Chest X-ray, PA view. Patient: 60 years old, sex M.
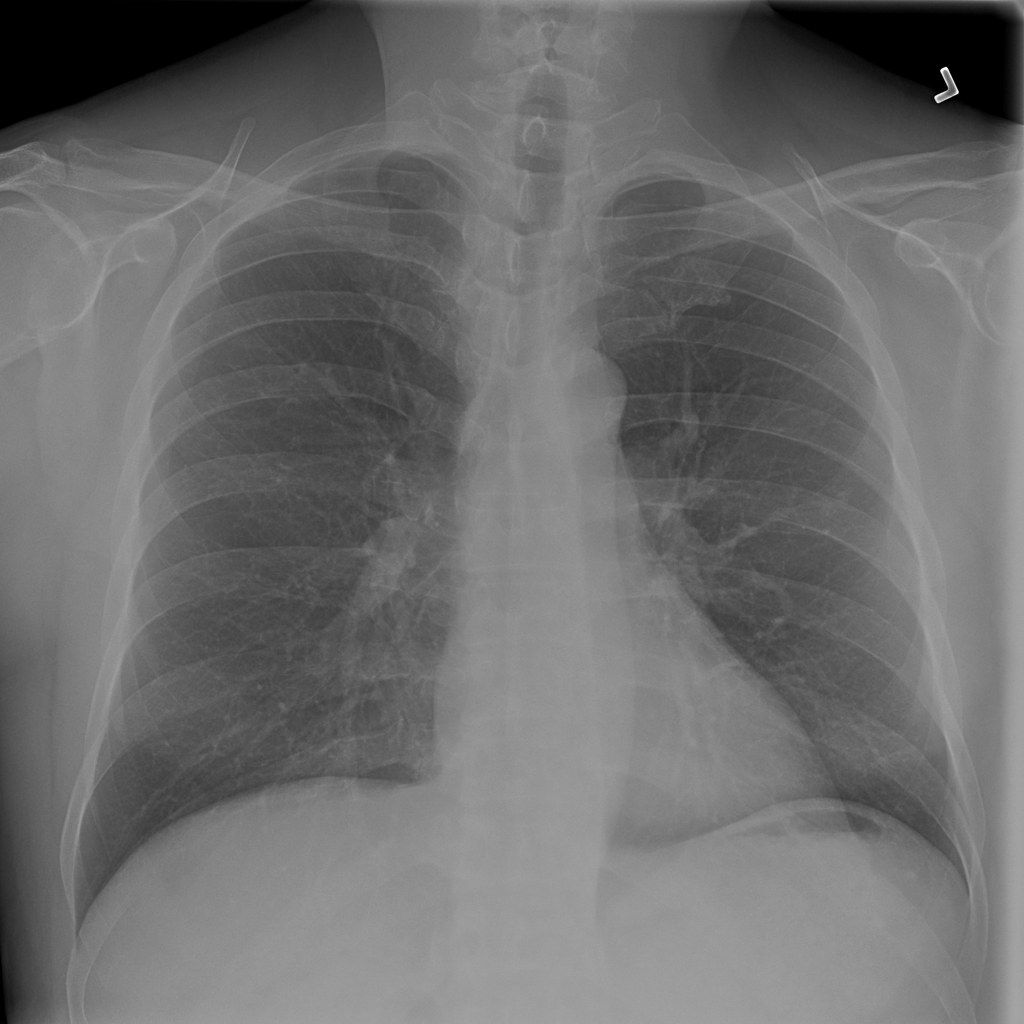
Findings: No Finding